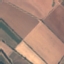
Land use / land cover class: PermanentCrop